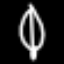
Label: leaf